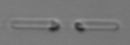
Label: Skeletonema